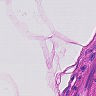
Metastatic tissue present: no